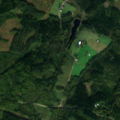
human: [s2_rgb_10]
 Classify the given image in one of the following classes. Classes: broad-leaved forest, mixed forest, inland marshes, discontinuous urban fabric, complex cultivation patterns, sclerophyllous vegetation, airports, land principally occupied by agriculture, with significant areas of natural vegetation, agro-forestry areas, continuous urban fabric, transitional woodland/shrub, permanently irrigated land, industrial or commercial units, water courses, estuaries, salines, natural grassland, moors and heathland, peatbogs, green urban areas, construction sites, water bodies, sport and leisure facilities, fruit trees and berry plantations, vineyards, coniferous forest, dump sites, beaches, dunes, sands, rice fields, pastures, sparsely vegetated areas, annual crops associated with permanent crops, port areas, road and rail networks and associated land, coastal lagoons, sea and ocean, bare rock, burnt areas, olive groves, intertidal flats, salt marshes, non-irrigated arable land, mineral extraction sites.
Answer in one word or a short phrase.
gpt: coniferous forest, mixed forest, transitional woodland/shrub